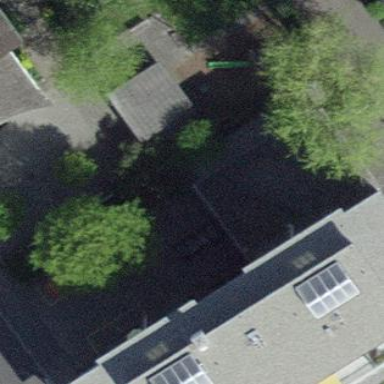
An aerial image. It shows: Group of garages.